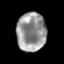
Tissue: prostate
Cell type: T cells
Senescence score: 0.2944
Nuclear area (px): 1117
Mean DAPI intensity: 150.11